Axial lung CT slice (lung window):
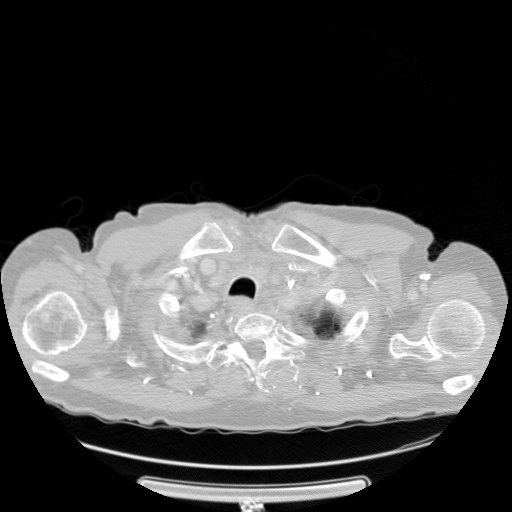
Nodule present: no